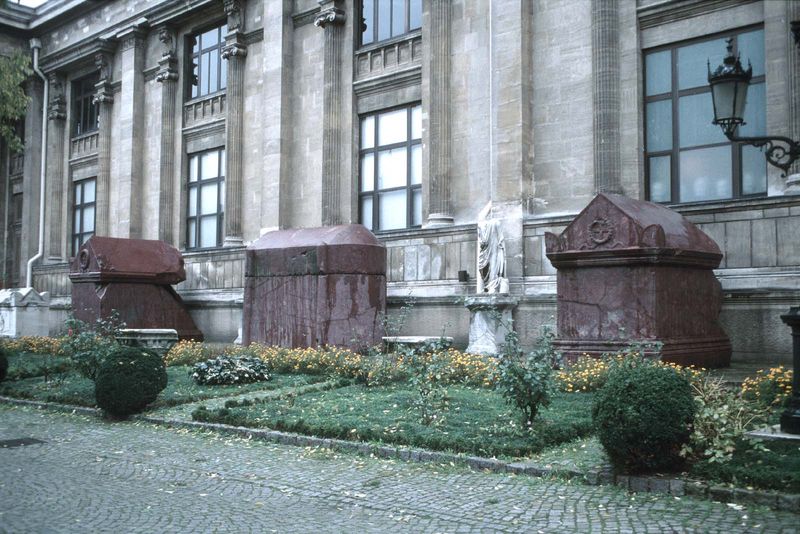
Titel: Porphyrsarkophage
Institution: Istanbul, Archäologisches Museum
Schlagwörter: gelb, grün, blumen, braun, fenster, grau, lampe, laterne, marmor, säule, säulen, gebäude, haus, rot, weg, busch, büsche, kirche, wege, boden, front, garten, skulptur, fassade, pflaster, pilaster, podest, foto, denkmal, friedhof, kapitelle, kapitell, voluten, grab, gräber, beet, beete, buchs, erinnerung, bepflanzung, friedlich, freidhof, grabmahl, sarkophag, buchsbaum, hecken, grabsteine, särge, reliquien, gedenkstätte, porphyr, grabdenkmal, sarkophage, buchskugel